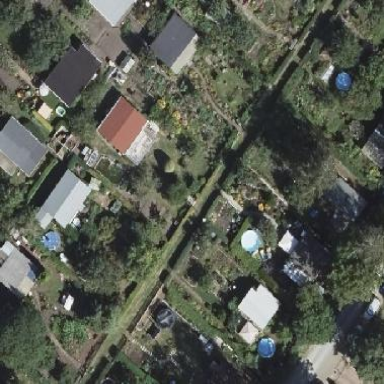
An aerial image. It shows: Plot in the allotments.